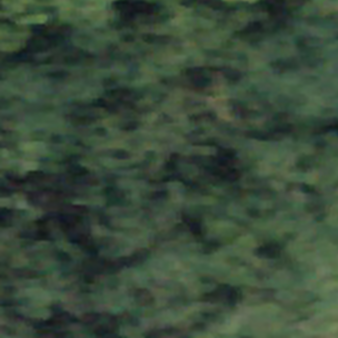
Label: other